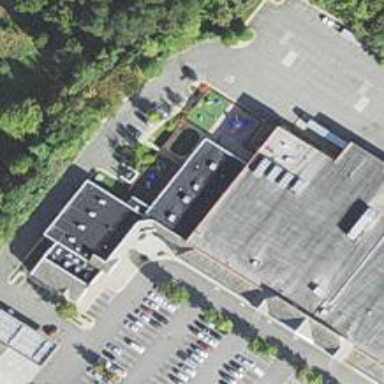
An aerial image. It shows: Veterinary facility.